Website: bh-photo
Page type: store-pickup
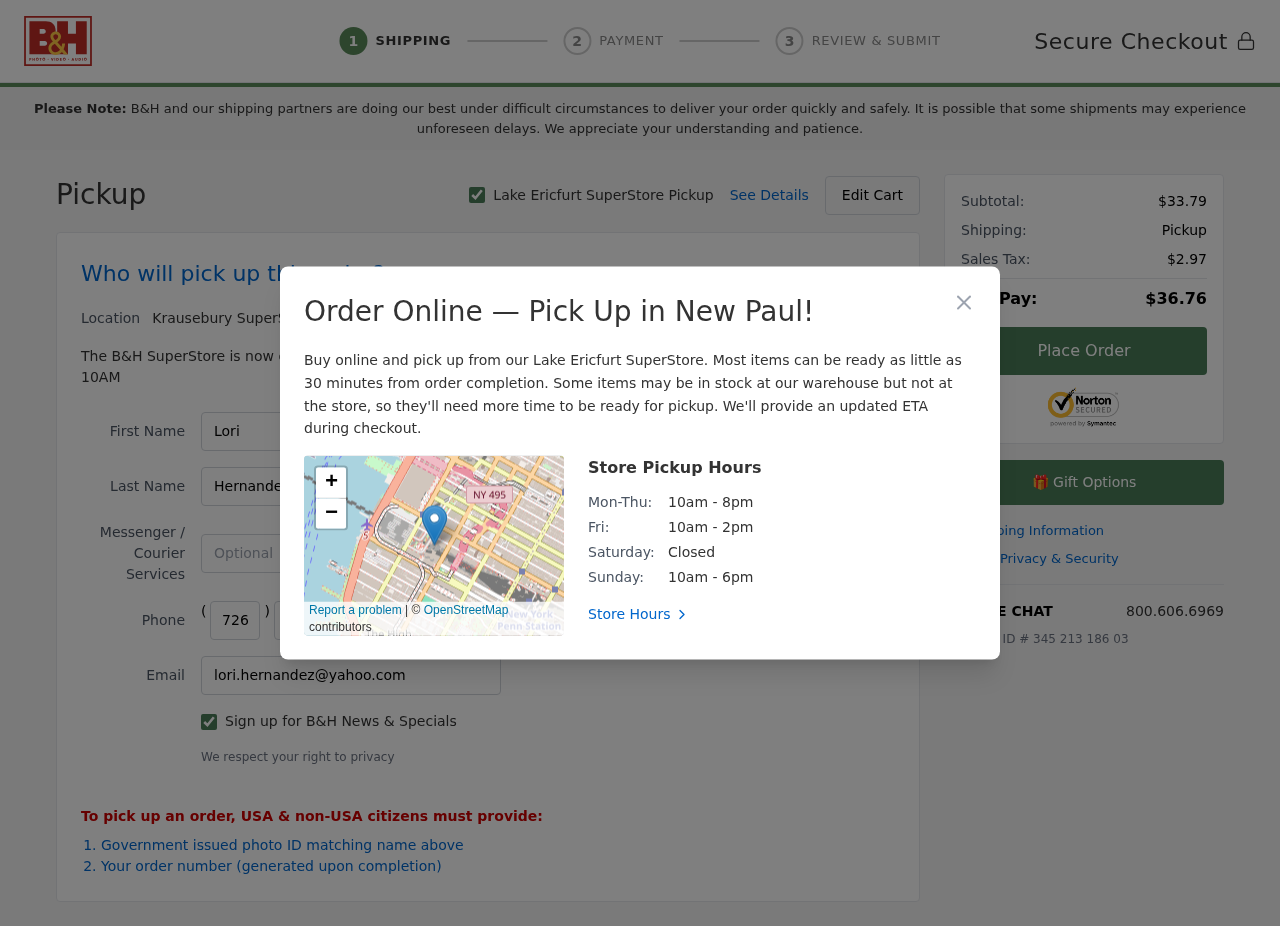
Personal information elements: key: PII_CITY
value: Lake Ericfurt
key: PII_CITY2
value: Krausebury
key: PII_CITY3
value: New Paul
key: PII_EMAIL
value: lori.hernandez@yahoo.com
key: PII_FIRSTNAME
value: Lori
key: PII_LASTNAME
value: Hernandez
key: PII_PHONE_AREA
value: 726
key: PII_PHONE_PREFIX
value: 219
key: PII_PHONE_SUFFIX
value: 9806
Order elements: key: ORDER_SUBTOTAL
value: $33.79
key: ORDER_TAX
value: $2.97
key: ORDER_TOTAL
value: $36.76
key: ORDER_ID
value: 345 213 186 03